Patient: sex M, age 57
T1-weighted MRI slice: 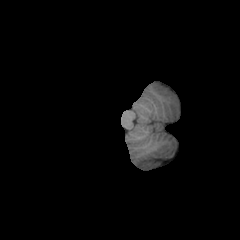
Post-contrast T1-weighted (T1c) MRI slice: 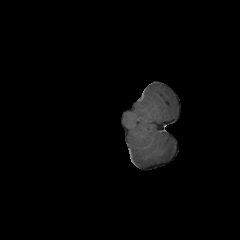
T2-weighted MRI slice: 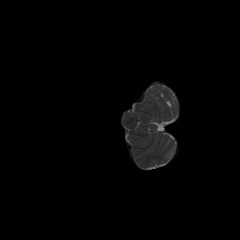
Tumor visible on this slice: no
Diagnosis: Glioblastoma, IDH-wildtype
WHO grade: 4